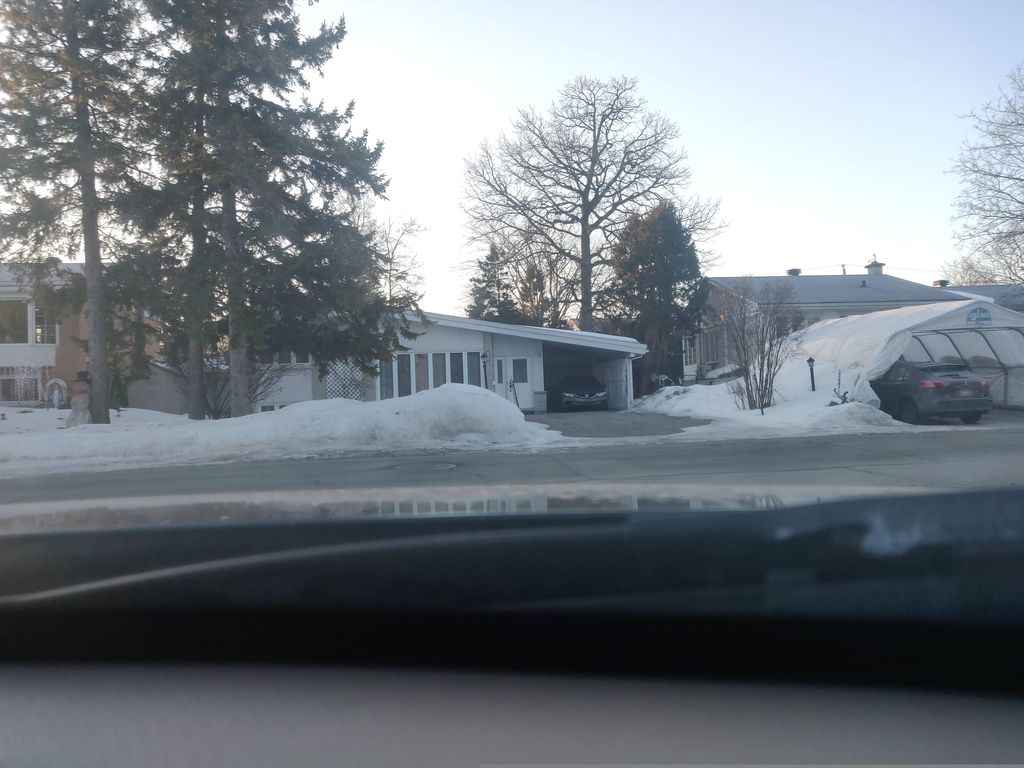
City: montreal